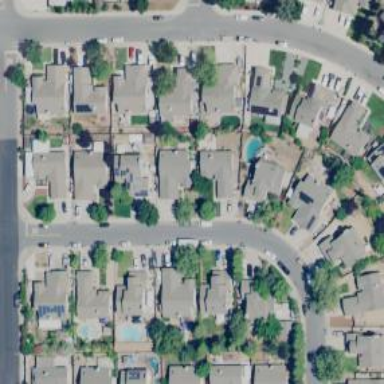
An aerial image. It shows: This residential area consists of single-family homes.